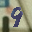
Label: 9